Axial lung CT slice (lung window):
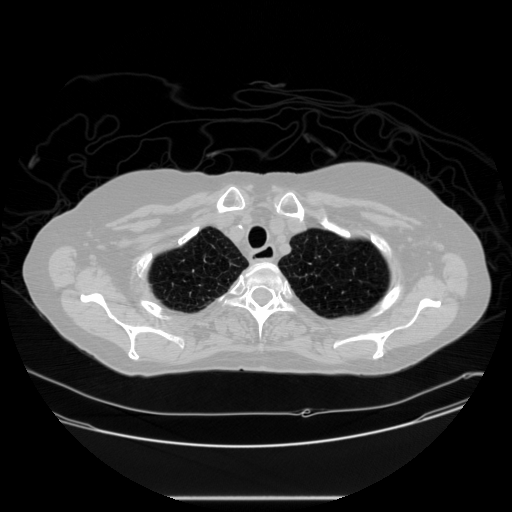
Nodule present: no